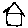
Label: house